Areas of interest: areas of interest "Park and greenspace"
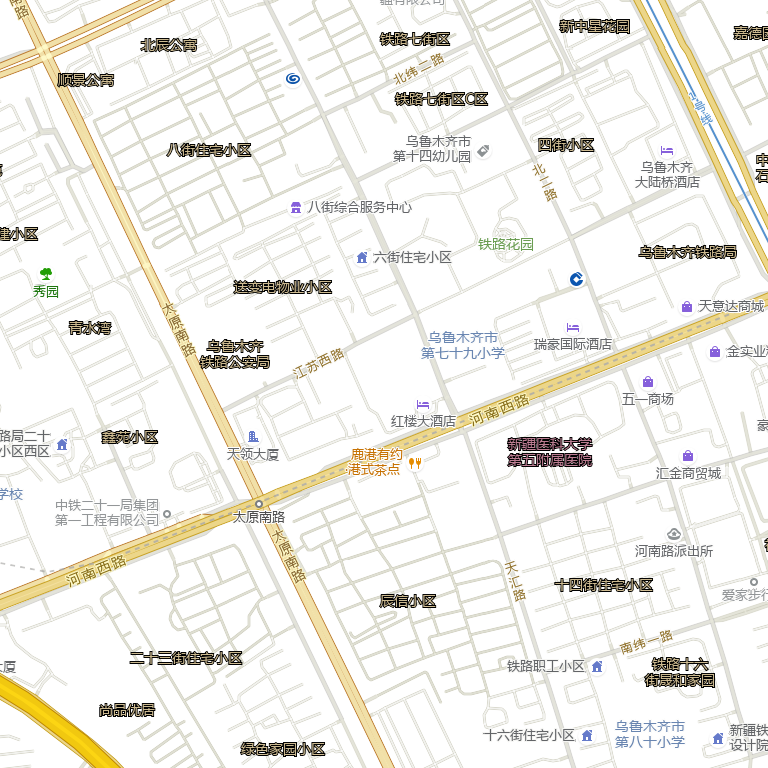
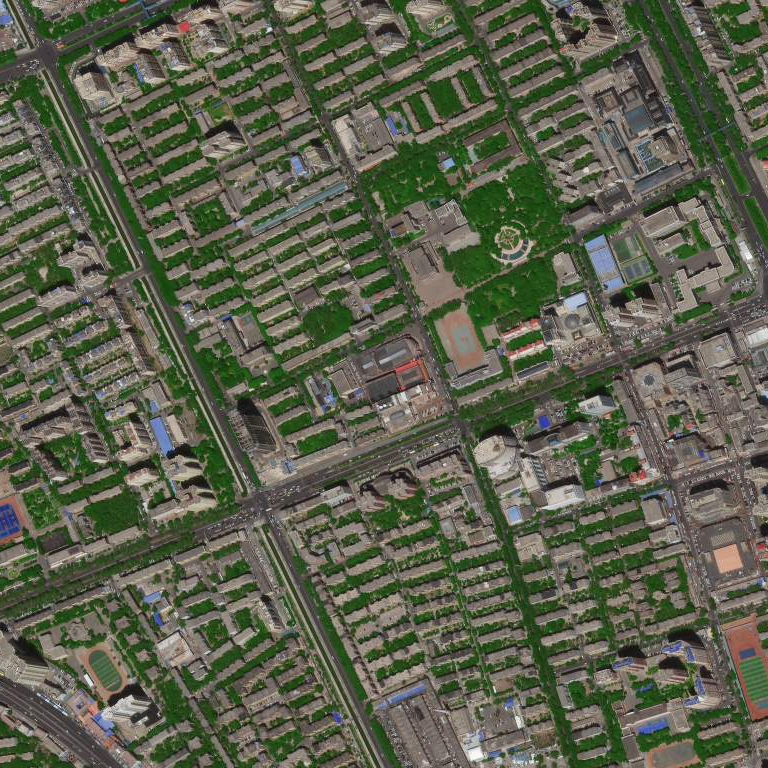